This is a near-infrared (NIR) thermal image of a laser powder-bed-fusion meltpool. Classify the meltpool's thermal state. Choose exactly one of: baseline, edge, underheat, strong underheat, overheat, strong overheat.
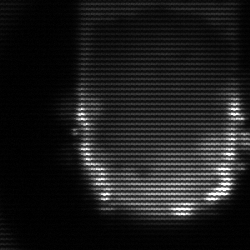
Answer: baseline